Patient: sex M, age 74
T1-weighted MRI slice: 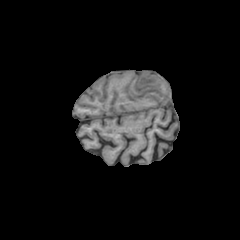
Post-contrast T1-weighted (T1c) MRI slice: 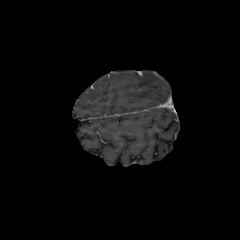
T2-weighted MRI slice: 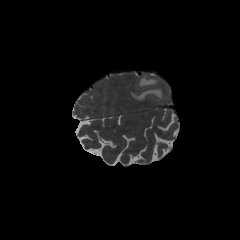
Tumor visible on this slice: yes
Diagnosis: Glioblastoma, IDH-wildtype
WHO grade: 4